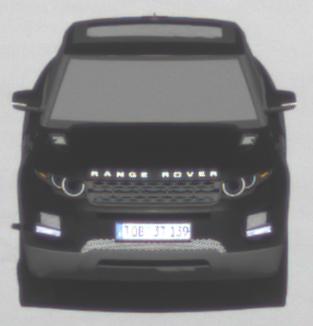
Make: Land Rover
Model: Range Rover Evoque 2.0 Si4
Detailed model: Range Rover Evoque (I)
Model produced from: 2011/08
Model produced until: 2013/11
Doors: 5
Color: black
Road condition: dry road
Daytime: morning or afternoon
Contrast: high contrast